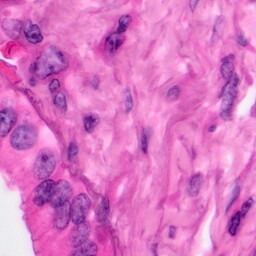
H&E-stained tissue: Pancreatic